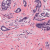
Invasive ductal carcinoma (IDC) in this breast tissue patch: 1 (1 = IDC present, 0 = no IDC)